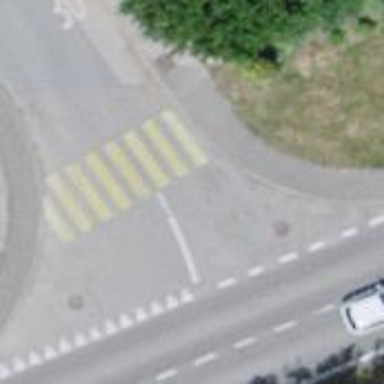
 which is uncontrolled and marked crossing on the road."